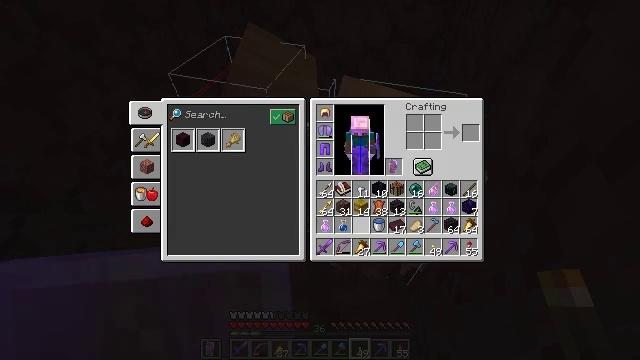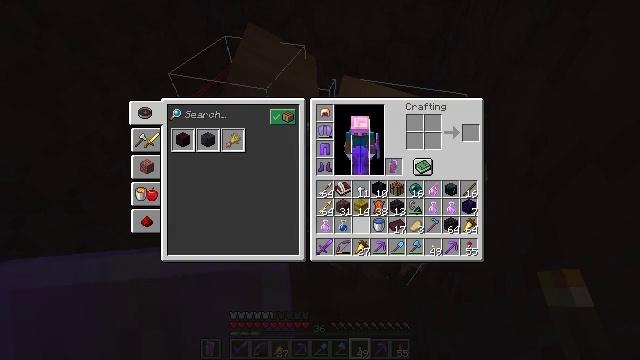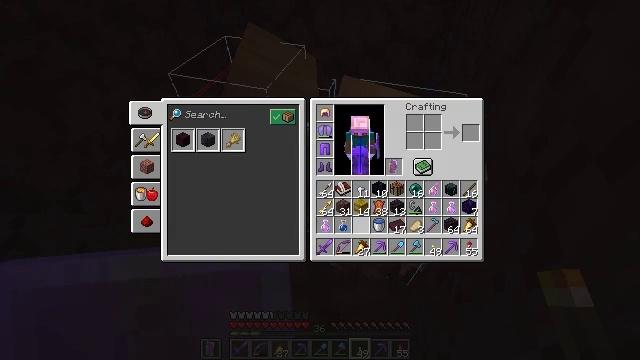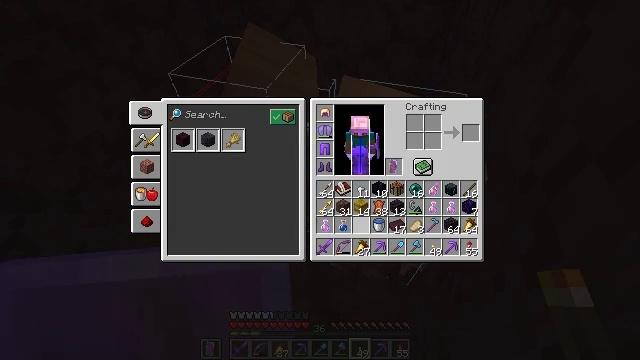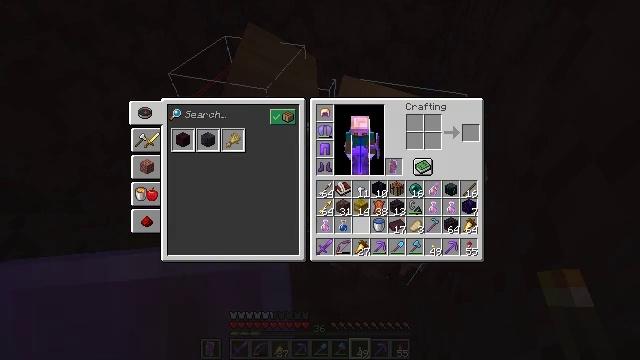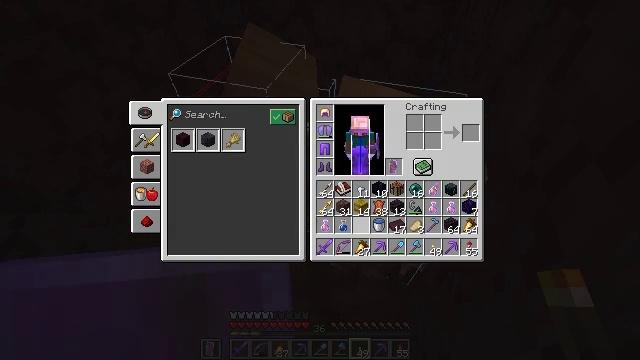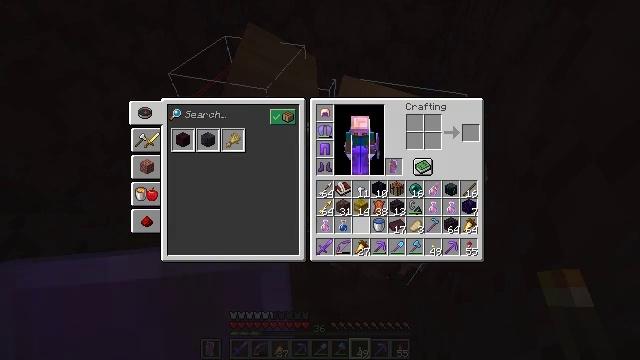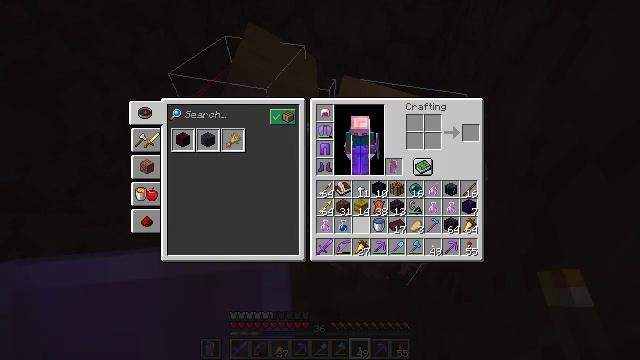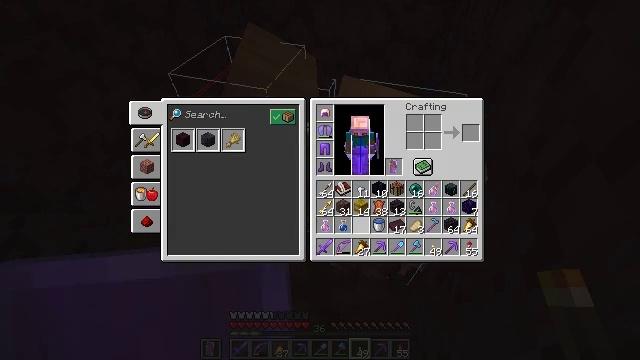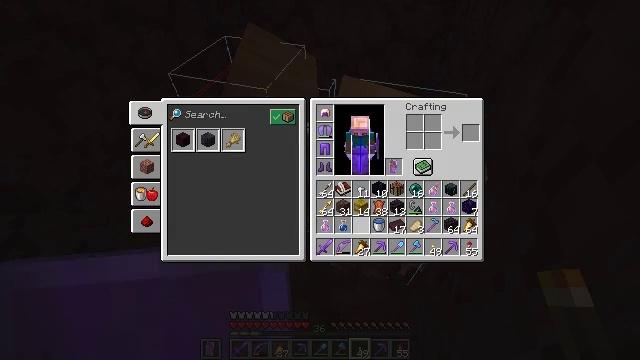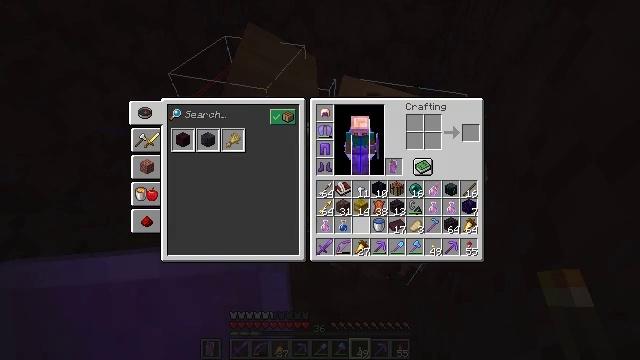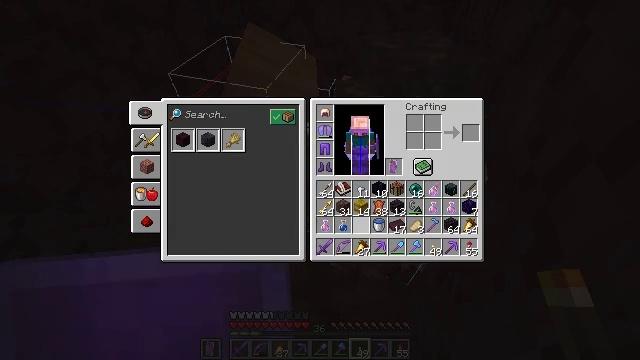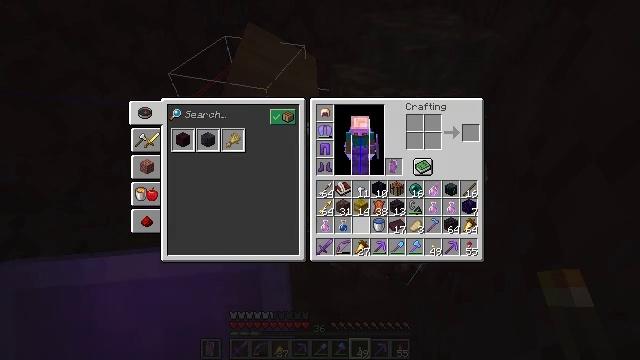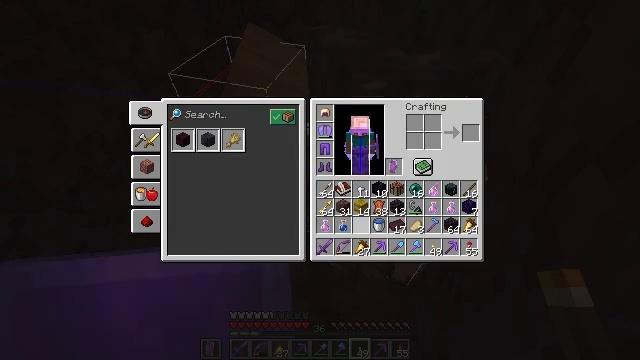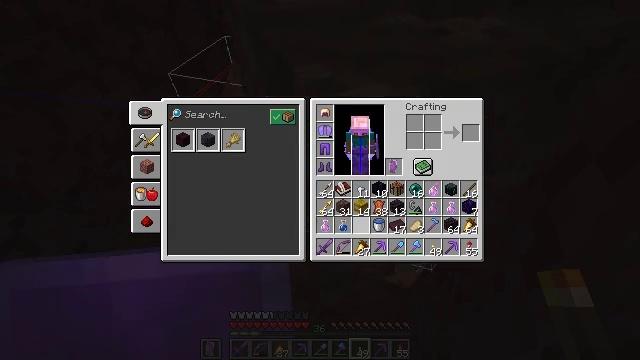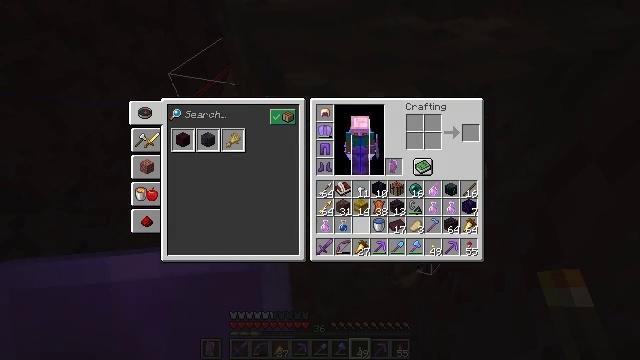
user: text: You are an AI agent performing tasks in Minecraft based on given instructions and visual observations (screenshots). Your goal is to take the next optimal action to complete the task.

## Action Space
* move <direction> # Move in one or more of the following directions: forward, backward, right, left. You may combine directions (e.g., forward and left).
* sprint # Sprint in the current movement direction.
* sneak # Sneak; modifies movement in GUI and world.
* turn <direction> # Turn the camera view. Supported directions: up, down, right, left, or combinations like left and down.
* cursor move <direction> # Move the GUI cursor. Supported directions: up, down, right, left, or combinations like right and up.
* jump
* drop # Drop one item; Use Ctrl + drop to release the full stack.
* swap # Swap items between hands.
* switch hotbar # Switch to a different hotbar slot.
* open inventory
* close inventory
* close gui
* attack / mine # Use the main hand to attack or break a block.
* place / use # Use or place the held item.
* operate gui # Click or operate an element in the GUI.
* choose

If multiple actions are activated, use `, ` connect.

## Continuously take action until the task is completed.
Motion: motion action
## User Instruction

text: Remove a nether brick from the inventory.
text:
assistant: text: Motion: no_op
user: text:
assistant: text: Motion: no_op
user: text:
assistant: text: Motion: no_op
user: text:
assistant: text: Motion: no_op
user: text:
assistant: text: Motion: no_op
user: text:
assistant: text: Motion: no_op
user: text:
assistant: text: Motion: no_op
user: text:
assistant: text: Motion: no_op
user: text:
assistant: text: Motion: no_op
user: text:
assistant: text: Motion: no_op
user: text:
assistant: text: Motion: no_op
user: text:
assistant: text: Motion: no_op
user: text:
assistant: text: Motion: no_op
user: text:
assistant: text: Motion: no_op
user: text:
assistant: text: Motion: no_op
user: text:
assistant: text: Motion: no_op
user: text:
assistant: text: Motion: no_op
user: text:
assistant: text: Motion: no_op
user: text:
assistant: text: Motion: no_op
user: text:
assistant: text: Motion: no_op
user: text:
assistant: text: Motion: no_op
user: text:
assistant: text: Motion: no_op
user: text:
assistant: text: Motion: no_op
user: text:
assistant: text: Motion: no_op
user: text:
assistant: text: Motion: no_op
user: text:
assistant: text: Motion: no_op
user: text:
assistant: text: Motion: no_op
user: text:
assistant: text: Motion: no_op
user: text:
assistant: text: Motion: no_op
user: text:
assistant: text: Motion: no_op